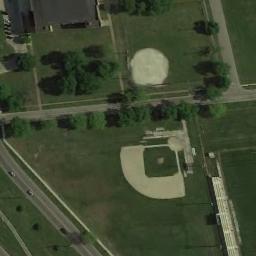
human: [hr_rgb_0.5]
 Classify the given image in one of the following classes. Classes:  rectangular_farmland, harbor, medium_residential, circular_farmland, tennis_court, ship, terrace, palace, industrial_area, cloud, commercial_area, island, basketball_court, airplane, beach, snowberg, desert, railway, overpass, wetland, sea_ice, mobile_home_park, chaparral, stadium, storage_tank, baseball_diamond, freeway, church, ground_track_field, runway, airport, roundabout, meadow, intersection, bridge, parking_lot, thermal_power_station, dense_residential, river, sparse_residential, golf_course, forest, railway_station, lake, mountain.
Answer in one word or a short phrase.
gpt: baseball_diamond